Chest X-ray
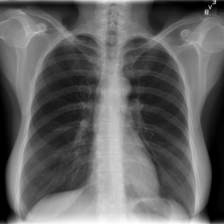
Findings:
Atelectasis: negative
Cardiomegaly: negative
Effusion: negative
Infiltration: negative
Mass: negative
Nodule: positive
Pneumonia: negative
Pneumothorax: negative
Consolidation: negative
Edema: negative
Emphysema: negative
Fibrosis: negative
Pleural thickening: negative
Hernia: negative